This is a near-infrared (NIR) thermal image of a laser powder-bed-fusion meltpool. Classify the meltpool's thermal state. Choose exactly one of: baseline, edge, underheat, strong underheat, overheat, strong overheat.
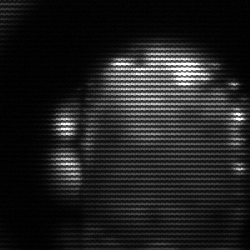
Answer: baseline